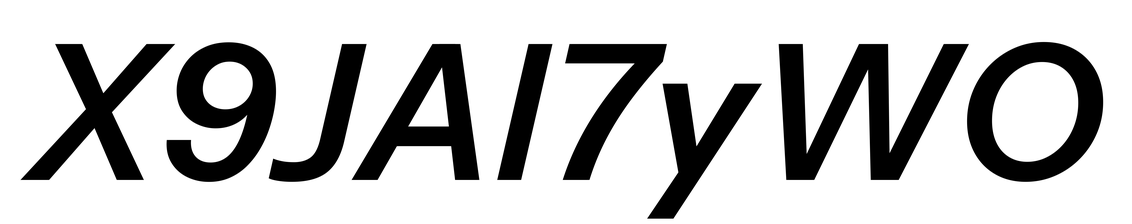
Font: InstrumentSans-Italic_SemiBold_Italic